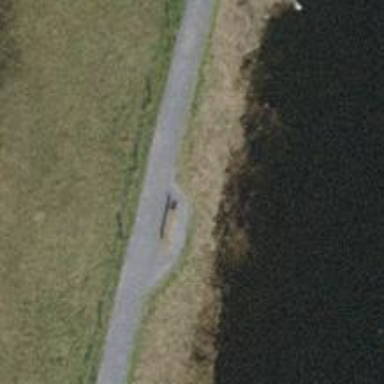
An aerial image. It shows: Bench for seating.